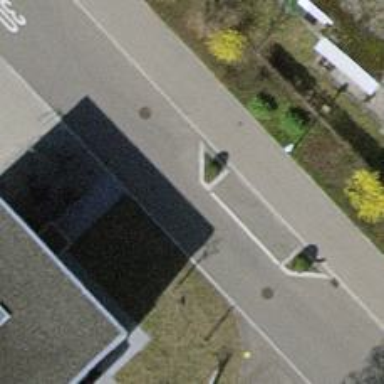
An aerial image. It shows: Chicane for traffic calming.